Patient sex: M
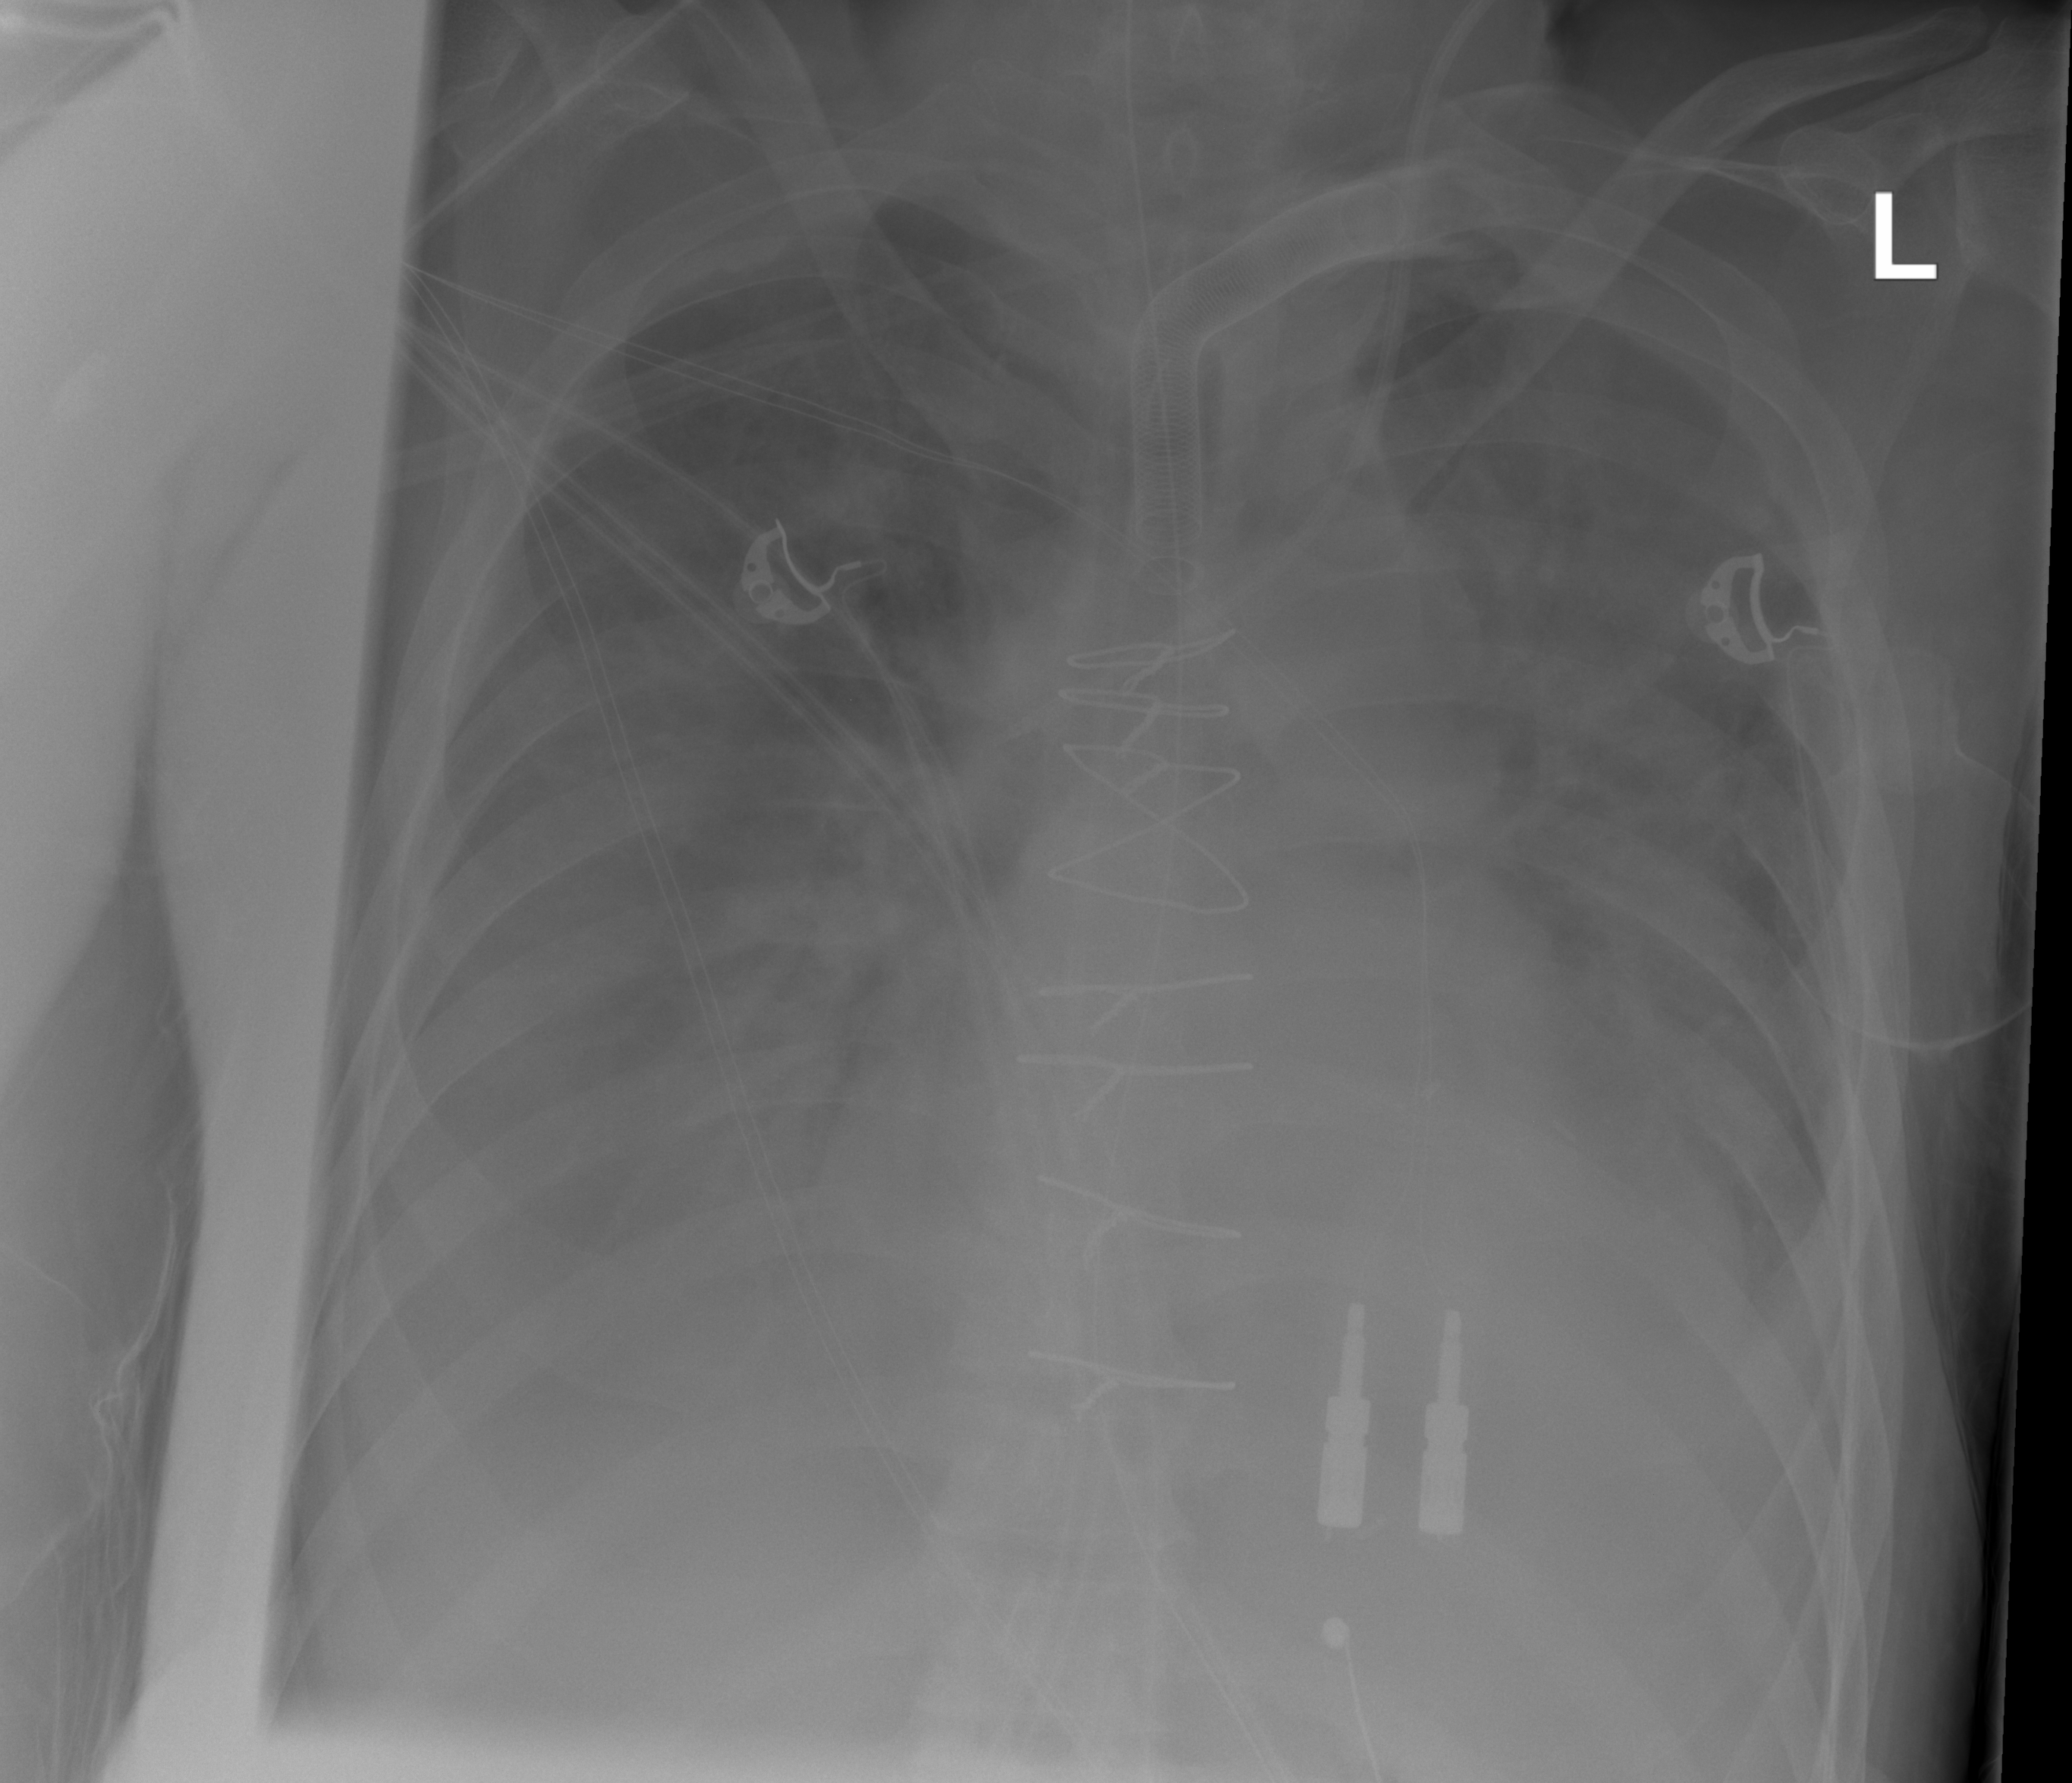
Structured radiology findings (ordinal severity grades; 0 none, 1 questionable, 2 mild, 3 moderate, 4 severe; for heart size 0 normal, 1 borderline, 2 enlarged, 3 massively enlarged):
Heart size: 0
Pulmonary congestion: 0
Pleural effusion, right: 3
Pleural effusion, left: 3
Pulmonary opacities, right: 2
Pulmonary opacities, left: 2
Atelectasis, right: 3
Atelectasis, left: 3